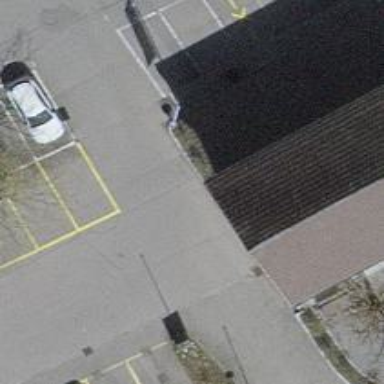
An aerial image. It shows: Bicycle parking facility.